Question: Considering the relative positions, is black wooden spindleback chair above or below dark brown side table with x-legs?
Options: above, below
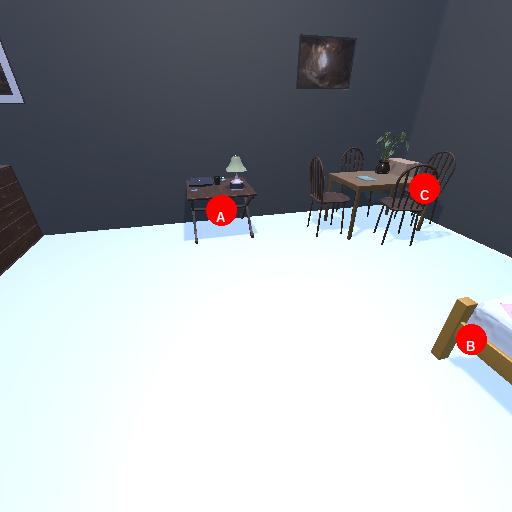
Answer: above